Field crop: maize
Growth stage: 2
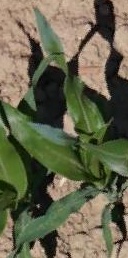
Species: maize